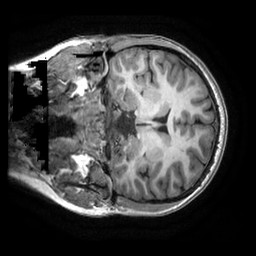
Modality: T1w
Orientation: coronal
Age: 26
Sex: female
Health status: healthy
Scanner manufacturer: ge